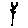
Label: flower